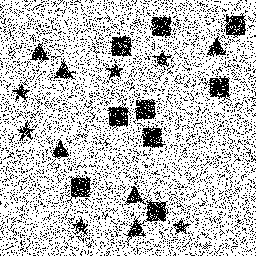
Squares: 9
Triangles: 6
Stars: 6
Total shapes: 21